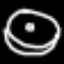
Label: donut